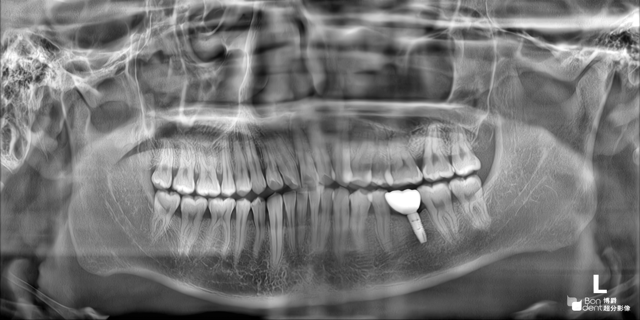
adult